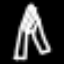
Label: The Eiffel Tower